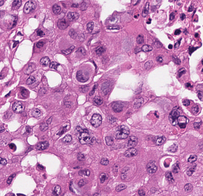
Tumor epithelial tissue: yes
Tumor-associated stroma tissue: no
Normal tissue: no